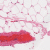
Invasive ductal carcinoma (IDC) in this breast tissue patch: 0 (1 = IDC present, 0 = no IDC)